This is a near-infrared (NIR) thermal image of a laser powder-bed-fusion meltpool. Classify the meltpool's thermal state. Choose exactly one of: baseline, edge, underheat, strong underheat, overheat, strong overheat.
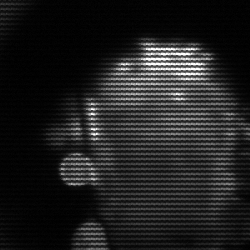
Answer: baseline